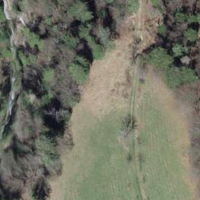
EUNIS habitat code: 44
Species observed at this site:
Anacamptis pyramidalis
Malus sylvestris